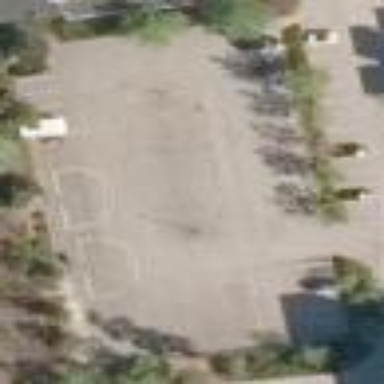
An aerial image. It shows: Parking area with surface.